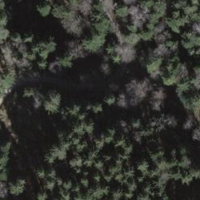
EUNIS habitat code: 43
Species observed at this site:
Aruncus dioicus